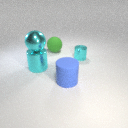
large green rubber sphere behind large blue rubber cylinder